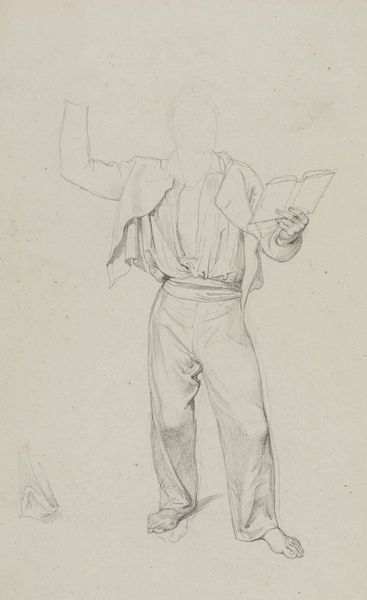
Titel: Studie zum "Improvisator"
Künstler: Friedrich Mosbrugger
Standort: Karlsruhe
Institution: Staatliche Kunsthalle Karlsruhe
Schlagwörter: hands, white, arm, face, gray, portrait, talk, talking, hand, man, folded, head, feet, male, light, drawing, sketch, jacket, drapery, reading, person, clothes, draped, pose, draft, foot, pants, shoes, study, pencil, read, cloth, bare, book, chest, figure, trousers, gesture, shirt, hold, standing, body, mane, practice, visage, missing, unfinished, studie, incomplete, knees, holding, barefeet, barefoot, wrinkle, raised, present, speaking, contrapost, preaching, reding, speech, no hand, headless, actor, shaded, faceless, sing, no head, not finished, pirate, presenting, no face, lire, livre, weary, announce, preach, siluette, announcing, aloud, chestt, človek, no shoes, recitation, unbuttoned, sans visage, cross stitch, one hand, dketch, arm raised, work in progress